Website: lowes
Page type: review-order
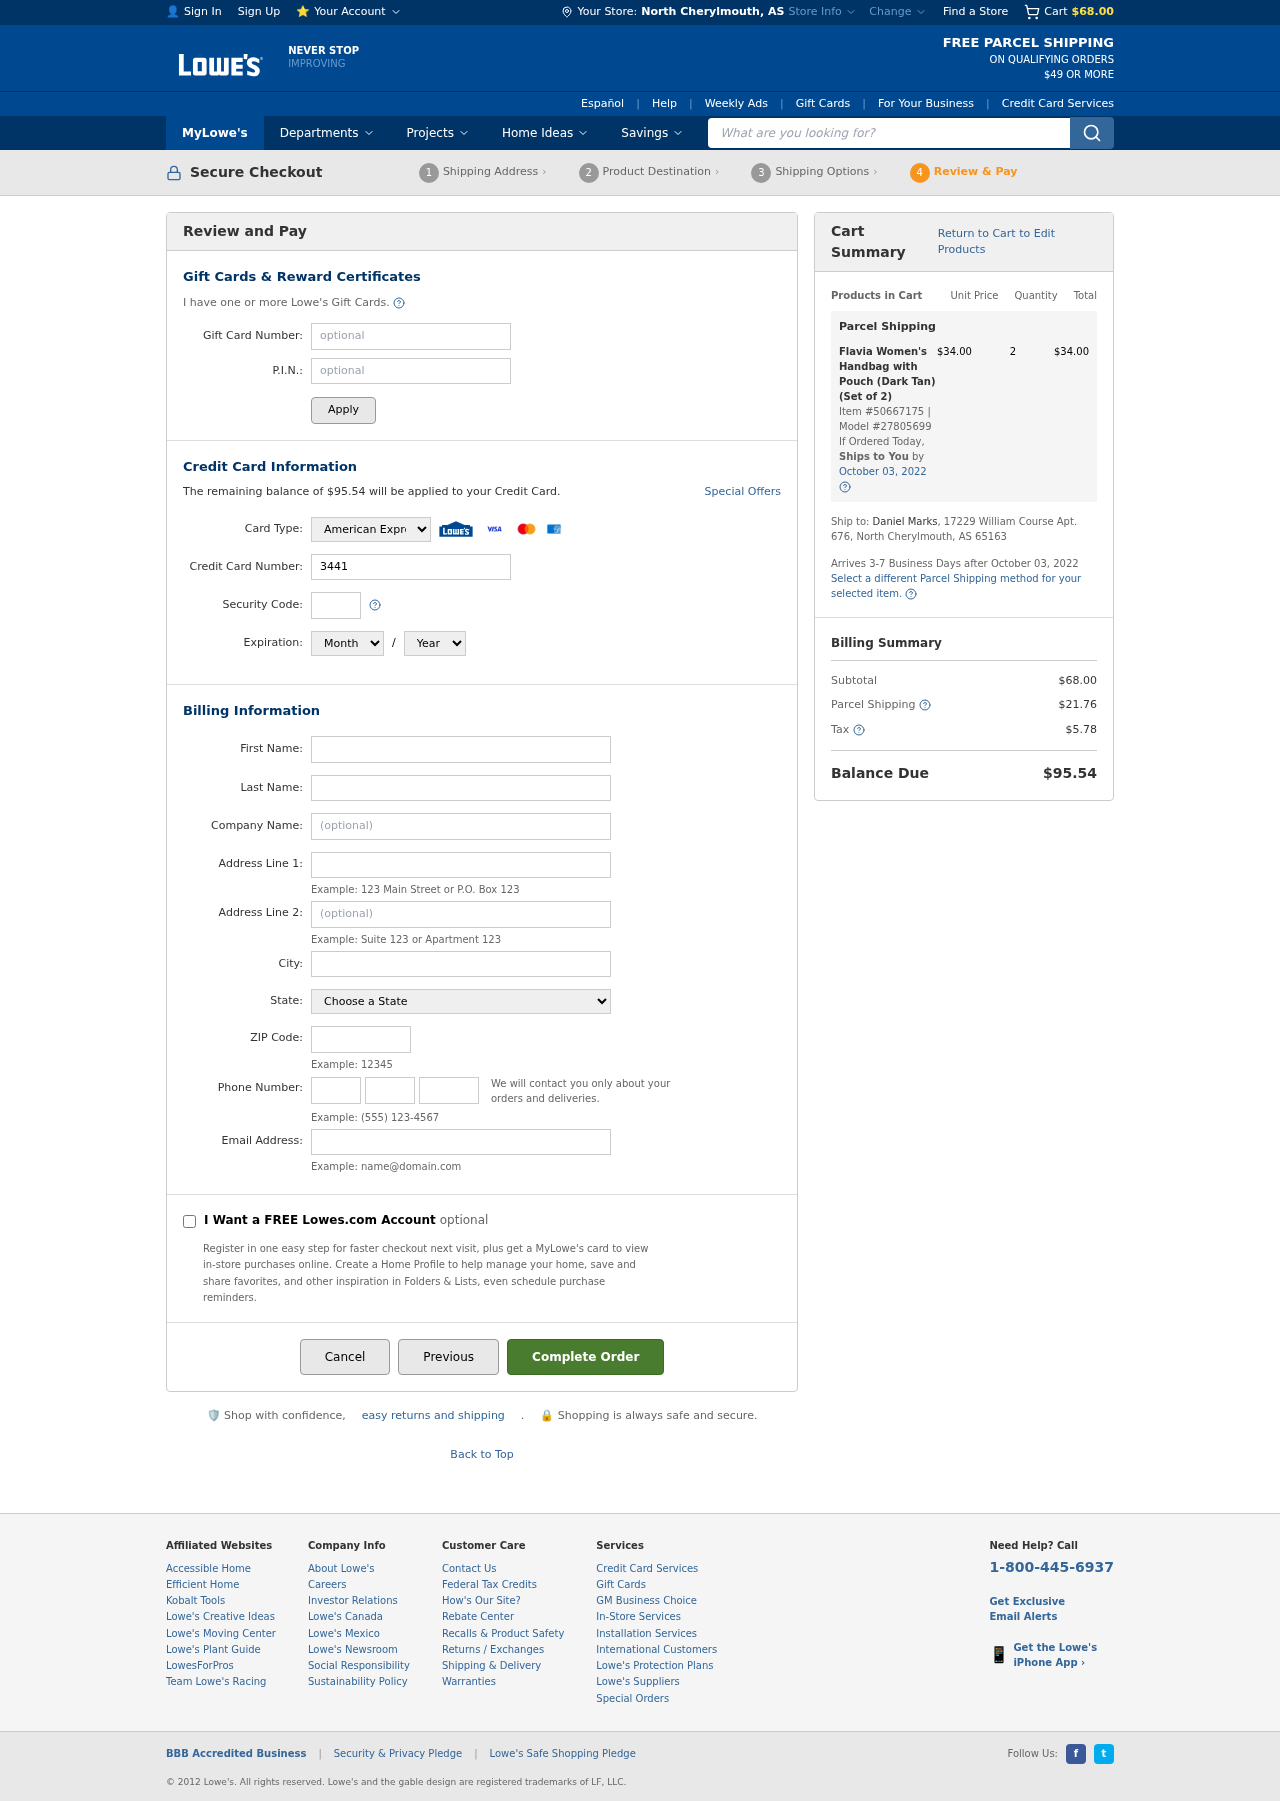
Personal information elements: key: PII_CARD_CVV
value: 7754
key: PII_CARD_EXPIRY_MONTH
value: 06
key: PII_CARD_EXPIRY_YEAR
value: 28
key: PII_CARD_NUMBER
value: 3441 1252 0505 015
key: PII_CARD_TYPE
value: American Express
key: PII_CITY
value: North Cherylmouth
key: PII_CITY_STATE
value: North Cherylmouth, AS
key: PII_EMAIL
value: dmarks@gmail.com
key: PII_FIRSTNAME
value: Daniel
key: PII_LASTNAME
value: Marks
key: PII_PHONE_AREA
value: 874
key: PII_PHONE_PREFIX
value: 747
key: PII_PHONE_SUFFIX
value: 4746
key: PII_POSTCODE
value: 65163
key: PII_STATE
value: AS
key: PII_STREET
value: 17229 William Course Apt. 676
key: PII_STREET2
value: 17229 William Course Apt. 676
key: PII_STREET2
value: Suite 282
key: PII_FULLNAME2
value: Daniel Marks
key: PII_CITY_STATE_ZIP2
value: North Cherylmouth, AS 65163
Product elements: key: PRODUCT1_NAME
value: Flavia Women's Handbag with Pouch (Dark Tan) (Set of 2)
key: PRODUCT1_PRICE
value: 34
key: PRODUCT1_QUANTITY
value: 2
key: PRODUCT1_ITEM_NUMBER
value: Item #50667175
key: PRODUCT1_MODEL_NUMBER
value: Model #27805699
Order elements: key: ORDER_SUBTOTAL
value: $68.00
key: ORDER_BALANCE_DUE
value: $95.54
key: ORDER_SHIPPING_DATE
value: October 03, 2022
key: ORDER_ITEM_TOTAL
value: $34.00
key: ORDER_SHIPPING_DATE2
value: October 03, 2022
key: ORDER_SHIPPING_COST
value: $21.76
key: ORDER_TAX
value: $5.78
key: ORDER_TOTAL
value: $95.54
Search elements: key: HEADER_SEARCH
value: What are you looking for?